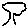
Label: tree